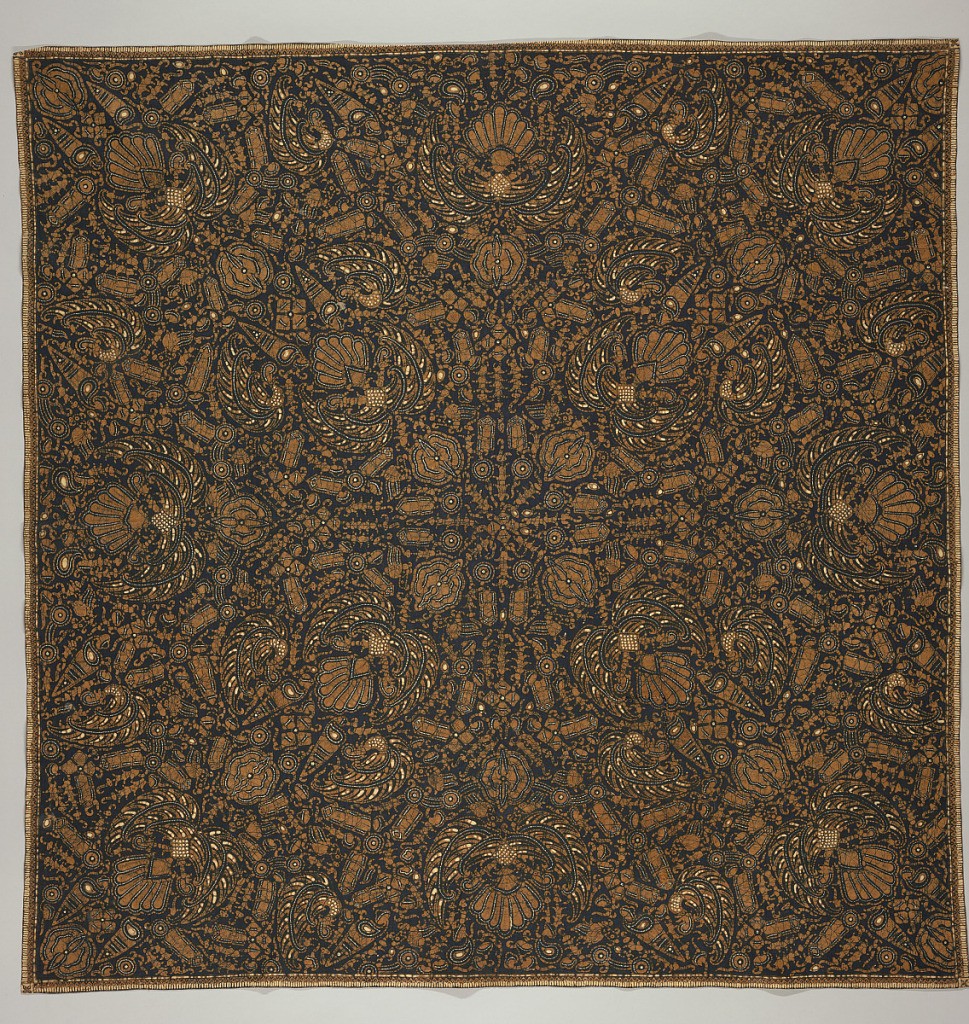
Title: Head cloth (kain kepala)
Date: early 19th century
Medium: cotton Technique: wax resist dyeing (batik) on plain weave
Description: Square textile (may be a head cloth or 'kain kepala') with symmetrical "semen" (non-geometric forms like flora and fauna) design. Featuring "sawat" motif (wings and tail of Garuda, mount of Vishnu), crayfish, birds, etc. in cinnamon brown with a few white accents, dark blue crackles, and all on a very dark blue ground.